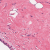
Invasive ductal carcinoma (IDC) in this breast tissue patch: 0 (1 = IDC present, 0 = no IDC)